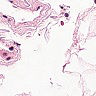
Metastatic tissue present: no